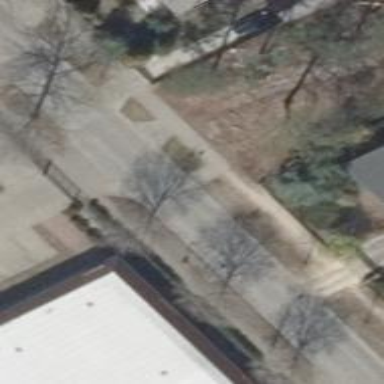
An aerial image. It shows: Footway.